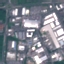
Land use / land cover: Industrial